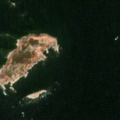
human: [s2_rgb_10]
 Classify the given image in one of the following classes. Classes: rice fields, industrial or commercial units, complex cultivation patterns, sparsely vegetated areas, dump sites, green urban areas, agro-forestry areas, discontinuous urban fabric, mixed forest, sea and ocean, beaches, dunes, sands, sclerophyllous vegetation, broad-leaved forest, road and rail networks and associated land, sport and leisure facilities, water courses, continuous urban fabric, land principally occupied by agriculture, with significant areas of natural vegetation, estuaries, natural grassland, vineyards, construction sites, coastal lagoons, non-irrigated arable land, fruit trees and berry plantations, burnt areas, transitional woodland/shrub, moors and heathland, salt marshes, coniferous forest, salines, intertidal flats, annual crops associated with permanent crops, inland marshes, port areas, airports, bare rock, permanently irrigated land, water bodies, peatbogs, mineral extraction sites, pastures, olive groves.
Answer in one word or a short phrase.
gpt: sea and ocean